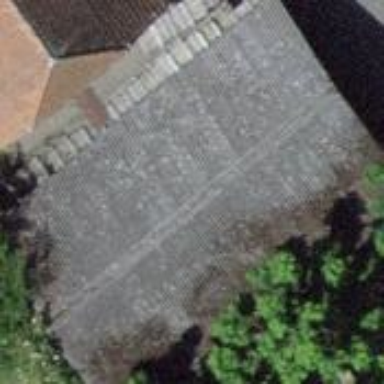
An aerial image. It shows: Barn.